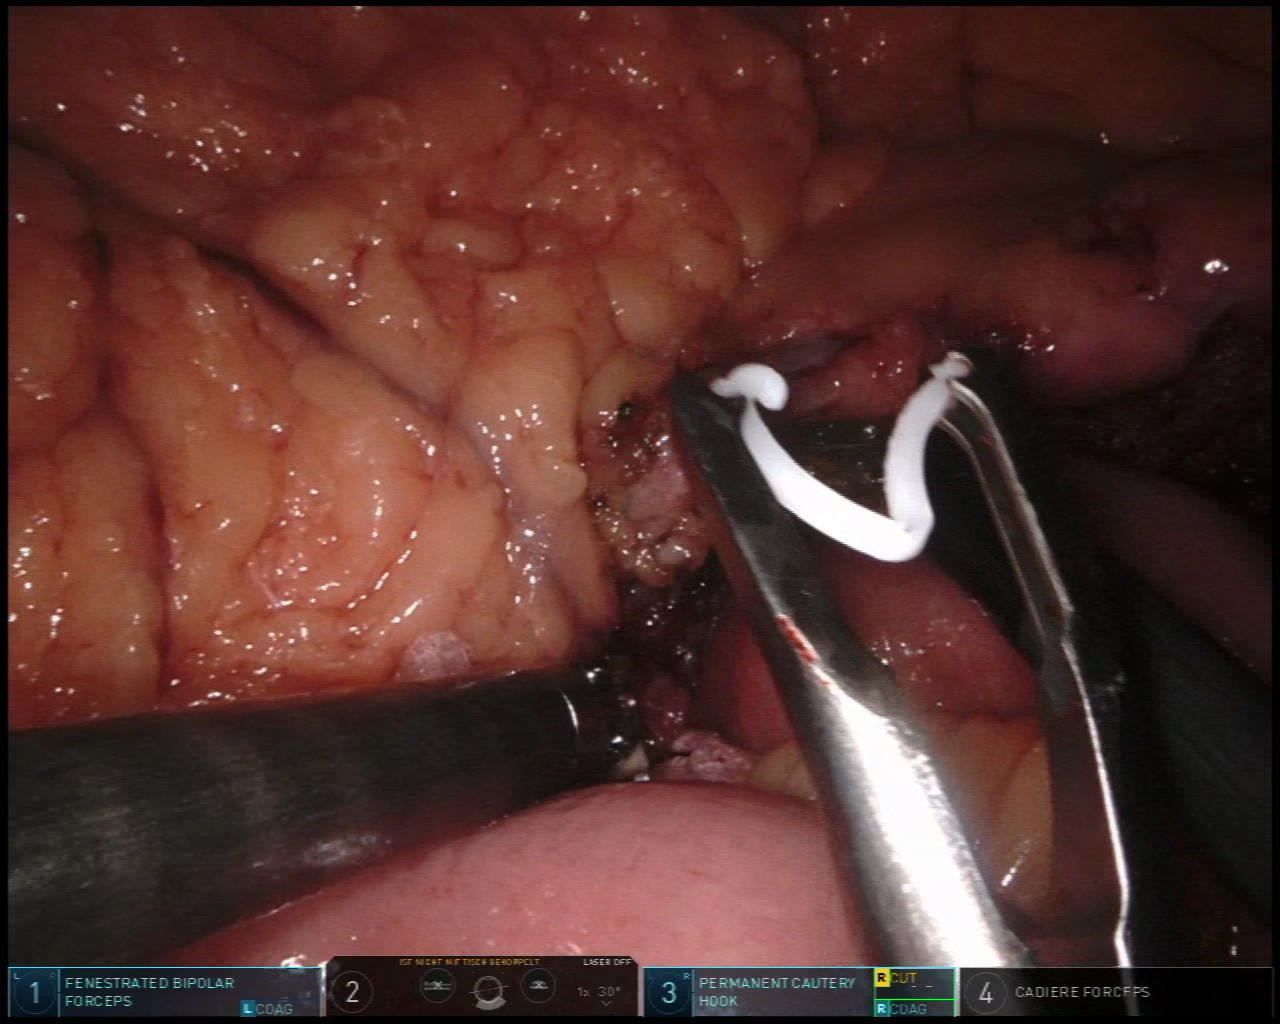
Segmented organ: intestinal_veins
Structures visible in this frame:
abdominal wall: no
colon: no
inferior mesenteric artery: no
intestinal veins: yes
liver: no
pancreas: no
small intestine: yes
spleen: no
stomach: no
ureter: no
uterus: no
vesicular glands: no